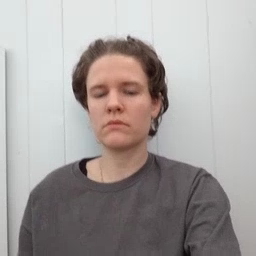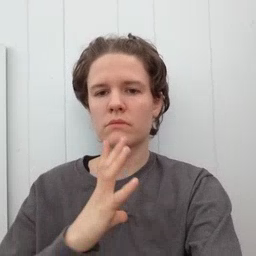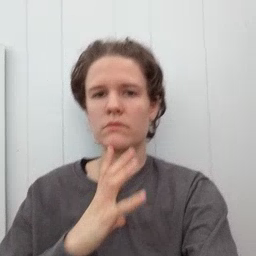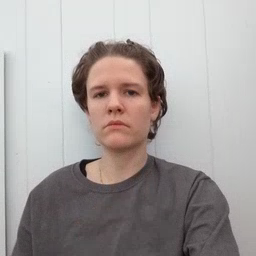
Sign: fine